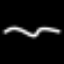
Label: squiggle